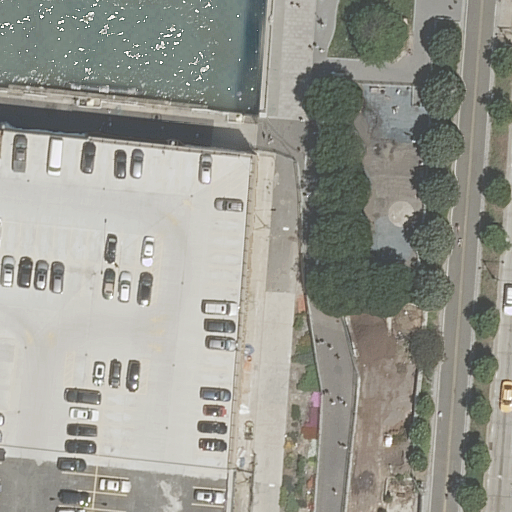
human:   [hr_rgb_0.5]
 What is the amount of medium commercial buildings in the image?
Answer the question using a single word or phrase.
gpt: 0

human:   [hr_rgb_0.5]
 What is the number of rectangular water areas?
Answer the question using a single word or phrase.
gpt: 1

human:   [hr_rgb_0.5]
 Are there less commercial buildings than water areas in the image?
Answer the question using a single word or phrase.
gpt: yes

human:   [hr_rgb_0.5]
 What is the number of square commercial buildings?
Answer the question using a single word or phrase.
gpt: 0

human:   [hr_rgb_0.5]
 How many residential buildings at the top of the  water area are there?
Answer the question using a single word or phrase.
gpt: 1

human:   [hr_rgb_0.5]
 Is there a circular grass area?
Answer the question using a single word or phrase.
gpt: no

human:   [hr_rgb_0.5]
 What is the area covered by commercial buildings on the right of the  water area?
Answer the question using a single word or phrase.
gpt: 0m2

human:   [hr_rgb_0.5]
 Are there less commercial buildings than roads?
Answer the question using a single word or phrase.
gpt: yes

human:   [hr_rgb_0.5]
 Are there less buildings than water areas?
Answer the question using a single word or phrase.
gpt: no

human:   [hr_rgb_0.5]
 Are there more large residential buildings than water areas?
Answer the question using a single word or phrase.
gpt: no

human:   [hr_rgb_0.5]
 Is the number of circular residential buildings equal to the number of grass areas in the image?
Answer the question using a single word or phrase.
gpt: no

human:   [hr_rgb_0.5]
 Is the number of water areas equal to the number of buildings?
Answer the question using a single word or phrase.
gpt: yes

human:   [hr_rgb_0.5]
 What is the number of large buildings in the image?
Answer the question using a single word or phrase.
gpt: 0

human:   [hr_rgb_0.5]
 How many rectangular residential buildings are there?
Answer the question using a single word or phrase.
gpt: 1

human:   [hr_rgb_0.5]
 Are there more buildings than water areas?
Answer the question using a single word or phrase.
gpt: no

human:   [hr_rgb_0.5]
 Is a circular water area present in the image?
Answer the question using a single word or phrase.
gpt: no

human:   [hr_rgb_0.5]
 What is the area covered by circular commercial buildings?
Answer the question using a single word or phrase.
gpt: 0m2

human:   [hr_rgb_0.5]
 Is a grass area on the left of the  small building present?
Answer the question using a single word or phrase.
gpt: no

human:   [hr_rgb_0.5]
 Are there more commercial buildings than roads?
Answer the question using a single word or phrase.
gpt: no

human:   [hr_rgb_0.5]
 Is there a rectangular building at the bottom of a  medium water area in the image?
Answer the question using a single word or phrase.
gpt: no

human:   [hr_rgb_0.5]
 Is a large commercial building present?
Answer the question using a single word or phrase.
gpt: no

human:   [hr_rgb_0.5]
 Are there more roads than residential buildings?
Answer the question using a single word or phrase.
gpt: yes

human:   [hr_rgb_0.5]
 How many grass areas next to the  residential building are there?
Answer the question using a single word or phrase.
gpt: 2

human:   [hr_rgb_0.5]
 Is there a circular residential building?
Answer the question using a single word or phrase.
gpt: no

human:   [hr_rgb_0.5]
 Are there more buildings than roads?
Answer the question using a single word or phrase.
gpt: no

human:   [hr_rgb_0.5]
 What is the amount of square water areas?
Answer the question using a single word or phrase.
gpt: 0

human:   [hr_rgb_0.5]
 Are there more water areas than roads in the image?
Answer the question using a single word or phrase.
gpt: no

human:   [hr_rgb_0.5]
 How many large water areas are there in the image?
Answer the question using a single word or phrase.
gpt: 1

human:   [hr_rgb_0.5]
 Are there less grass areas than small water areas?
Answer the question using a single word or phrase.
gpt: no

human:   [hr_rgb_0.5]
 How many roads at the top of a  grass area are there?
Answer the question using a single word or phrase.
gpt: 0

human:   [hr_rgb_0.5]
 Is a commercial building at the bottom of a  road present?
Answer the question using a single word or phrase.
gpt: no

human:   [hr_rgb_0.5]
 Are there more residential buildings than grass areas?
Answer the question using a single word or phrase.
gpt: no

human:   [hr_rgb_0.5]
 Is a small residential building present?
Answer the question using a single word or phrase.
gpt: yes

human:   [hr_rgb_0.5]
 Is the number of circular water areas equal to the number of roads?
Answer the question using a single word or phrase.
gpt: no

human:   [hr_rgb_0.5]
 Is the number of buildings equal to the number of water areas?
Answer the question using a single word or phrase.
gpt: yes

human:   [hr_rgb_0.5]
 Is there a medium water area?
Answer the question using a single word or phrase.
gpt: no